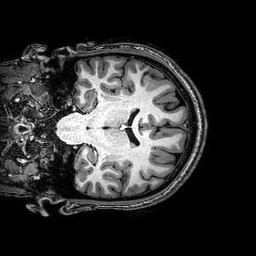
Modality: T1w
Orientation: coronal
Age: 22
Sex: male
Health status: healthy
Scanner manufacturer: philips
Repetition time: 0.008202 s
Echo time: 0.00374 s